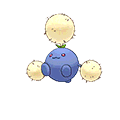
Pok\u00e9mon: jumpluff